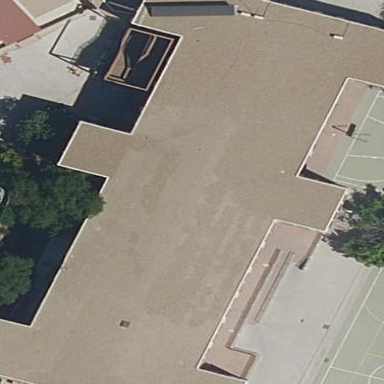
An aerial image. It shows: School building.